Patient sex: M
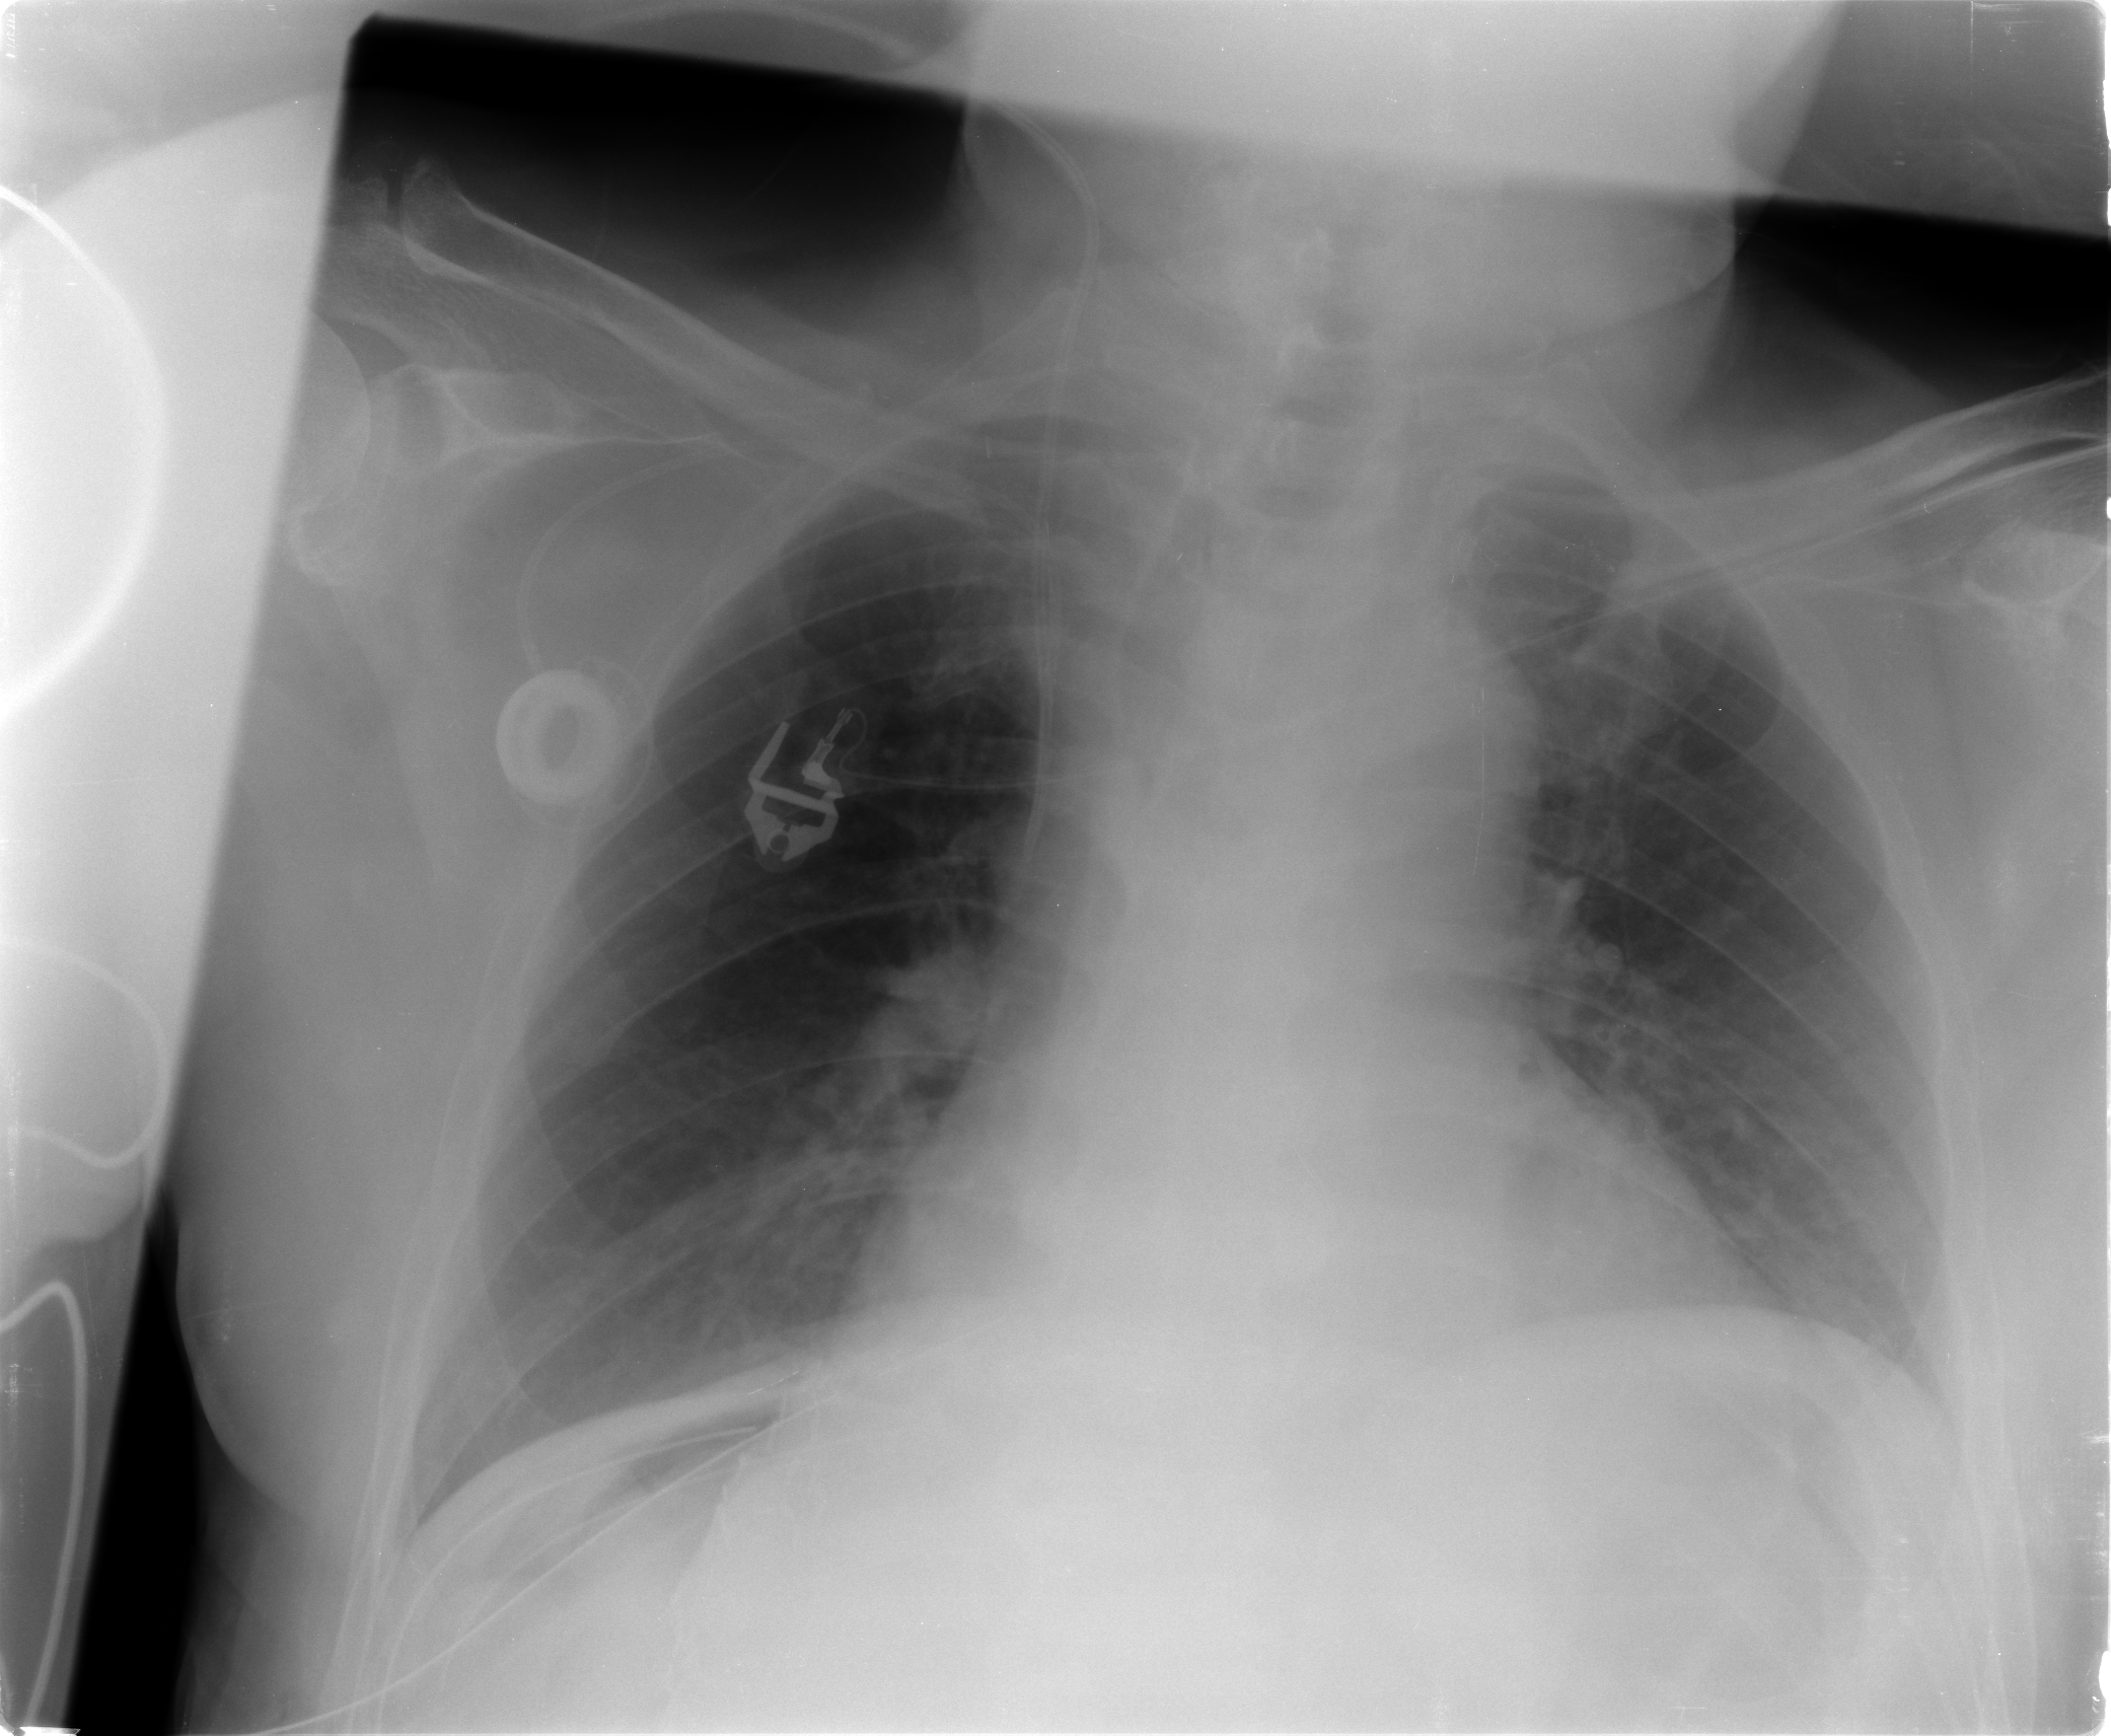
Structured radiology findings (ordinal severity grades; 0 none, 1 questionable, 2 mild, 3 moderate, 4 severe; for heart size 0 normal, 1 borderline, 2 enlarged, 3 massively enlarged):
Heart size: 1
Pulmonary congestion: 0
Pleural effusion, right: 0
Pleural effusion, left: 0
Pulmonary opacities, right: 0
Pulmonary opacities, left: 1
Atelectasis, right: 2
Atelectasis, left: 2